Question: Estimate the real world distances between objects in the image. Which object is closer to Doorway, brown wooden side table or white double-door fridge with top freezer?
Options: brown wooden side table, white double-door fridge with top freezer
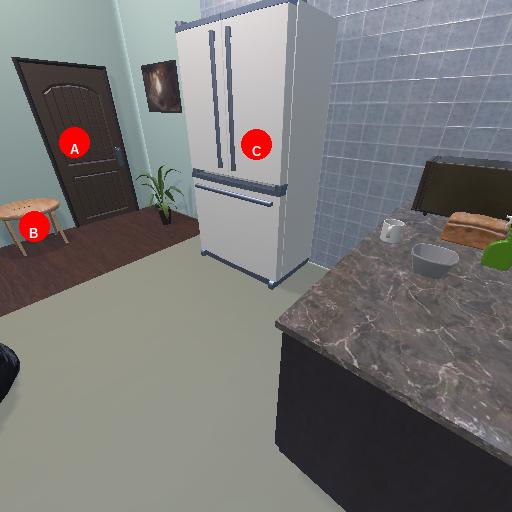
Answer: brown wooden side table